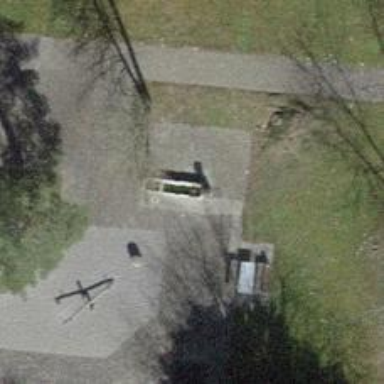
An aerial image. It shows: Fountain.